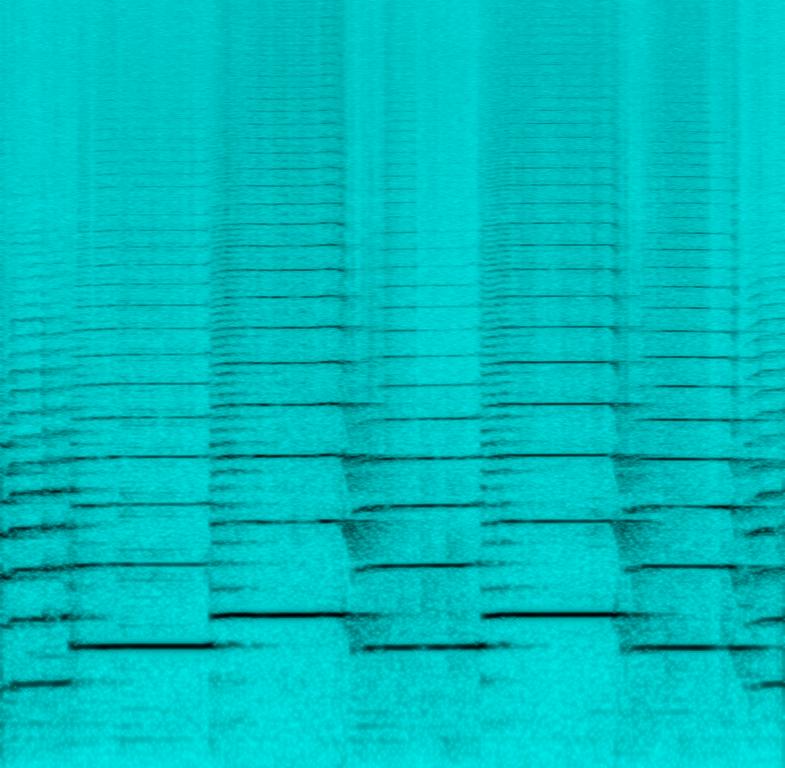
Someone is playing a shofar in a high frequency blowing overtones in the higher register before dropping into the high-mid range. At the end you can hear a backing track playing. This song may be playing at home while enjoying your instrument.